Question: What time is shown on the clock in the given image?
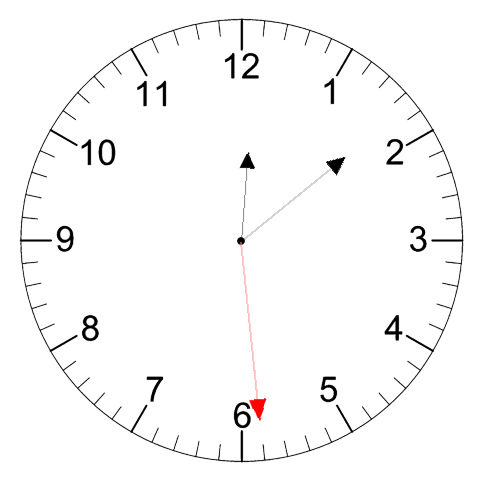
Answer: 12:08:29